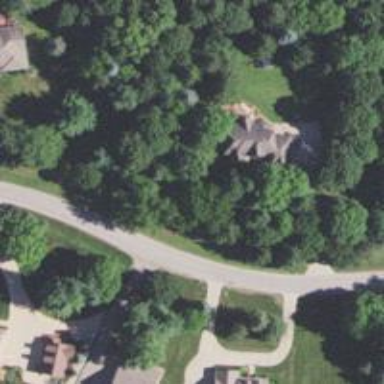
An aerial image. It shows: Residential road.